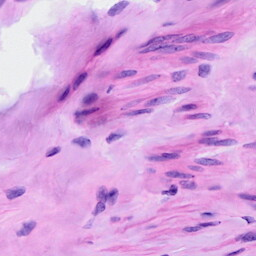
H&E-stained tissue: Ovarian